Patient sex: M
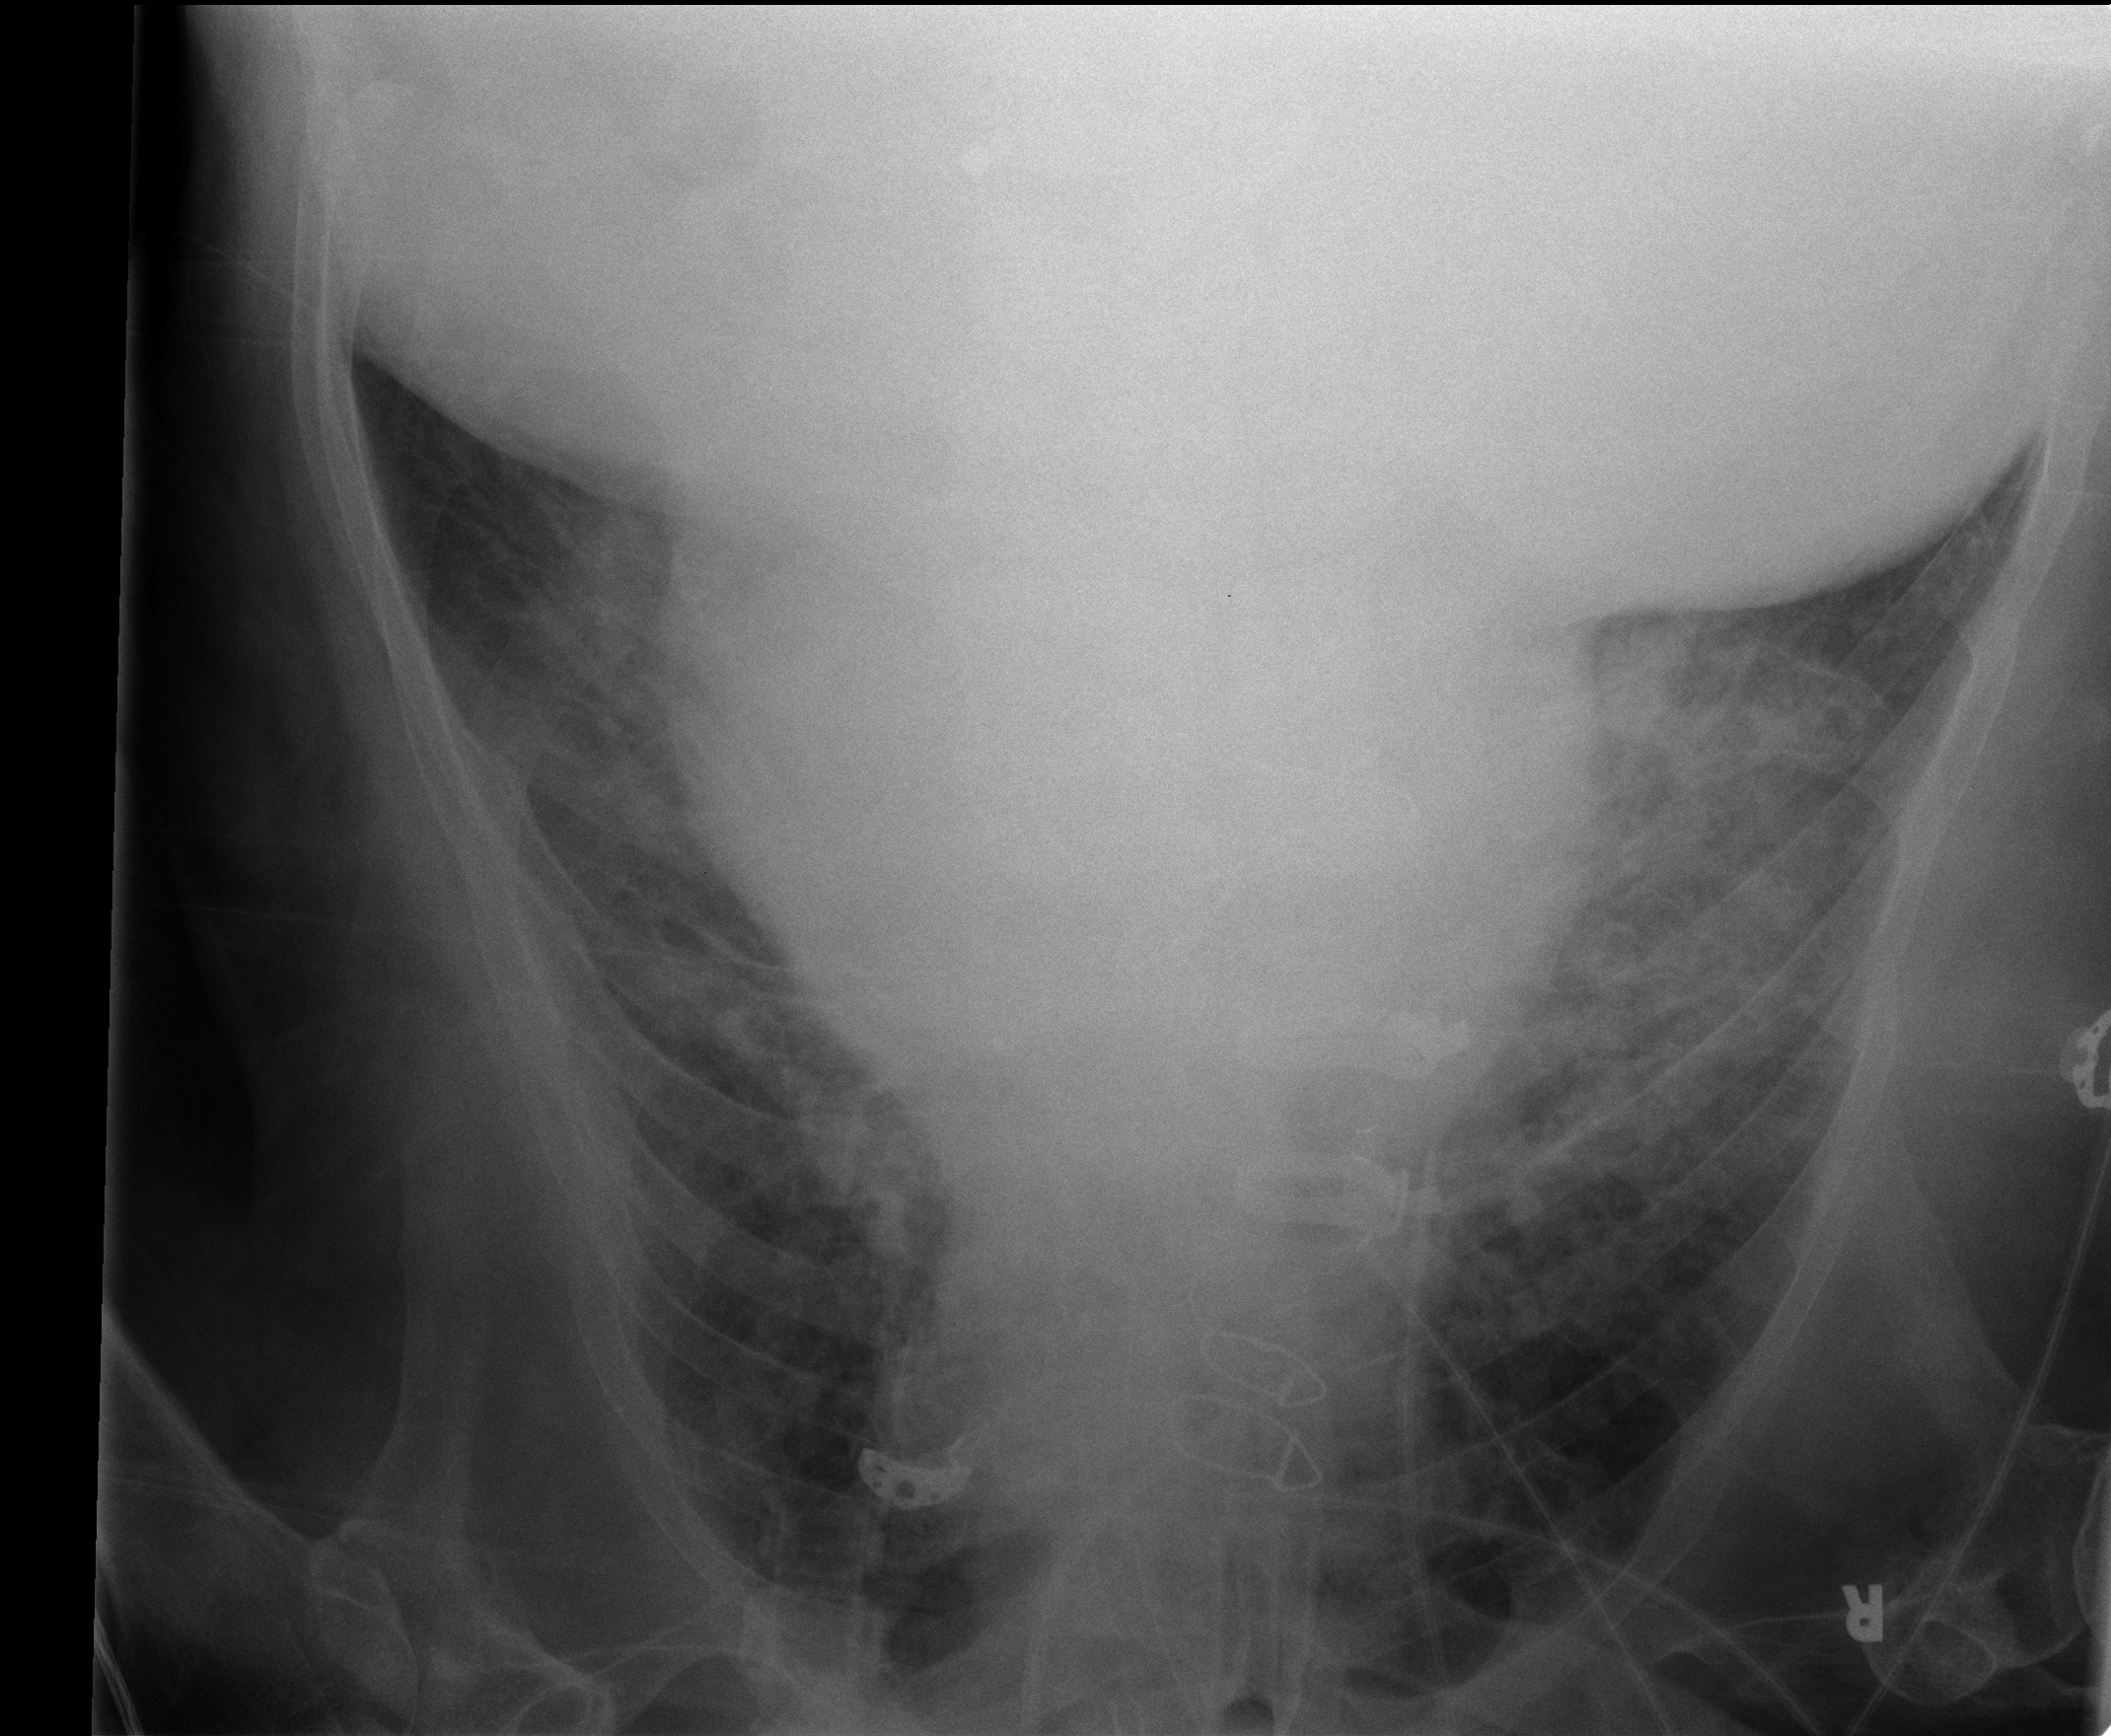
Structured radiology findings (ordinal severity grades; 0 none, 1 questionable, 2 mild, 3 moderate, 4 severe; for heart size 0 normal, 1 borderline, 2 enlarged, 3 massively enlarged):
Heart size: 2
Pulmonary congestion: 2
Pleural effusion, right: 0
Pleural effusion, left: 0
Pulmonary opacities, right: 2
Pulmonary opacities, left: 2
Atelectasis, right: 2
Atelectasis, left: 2